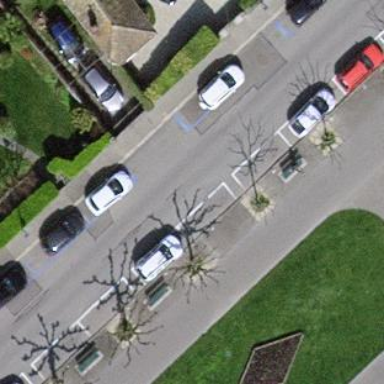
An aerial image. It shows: Parking lane area.